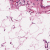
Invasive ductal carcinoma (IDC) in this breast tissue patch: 0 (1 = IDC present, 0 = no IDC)